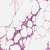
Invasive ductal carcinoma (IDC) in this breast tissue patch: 0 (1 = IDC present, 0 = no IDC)